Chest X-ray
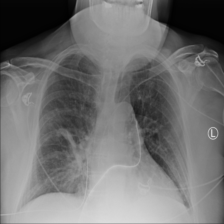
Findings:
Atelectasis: negative
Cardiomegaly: negative
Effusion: negative
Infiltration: negative
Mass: negative
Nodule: negative
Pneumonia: negative
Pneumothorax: negative
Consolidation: negative
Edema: negative
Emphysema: negative
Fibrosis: negative
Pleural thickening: negative
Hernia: negative